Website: lowes
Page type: billing-address
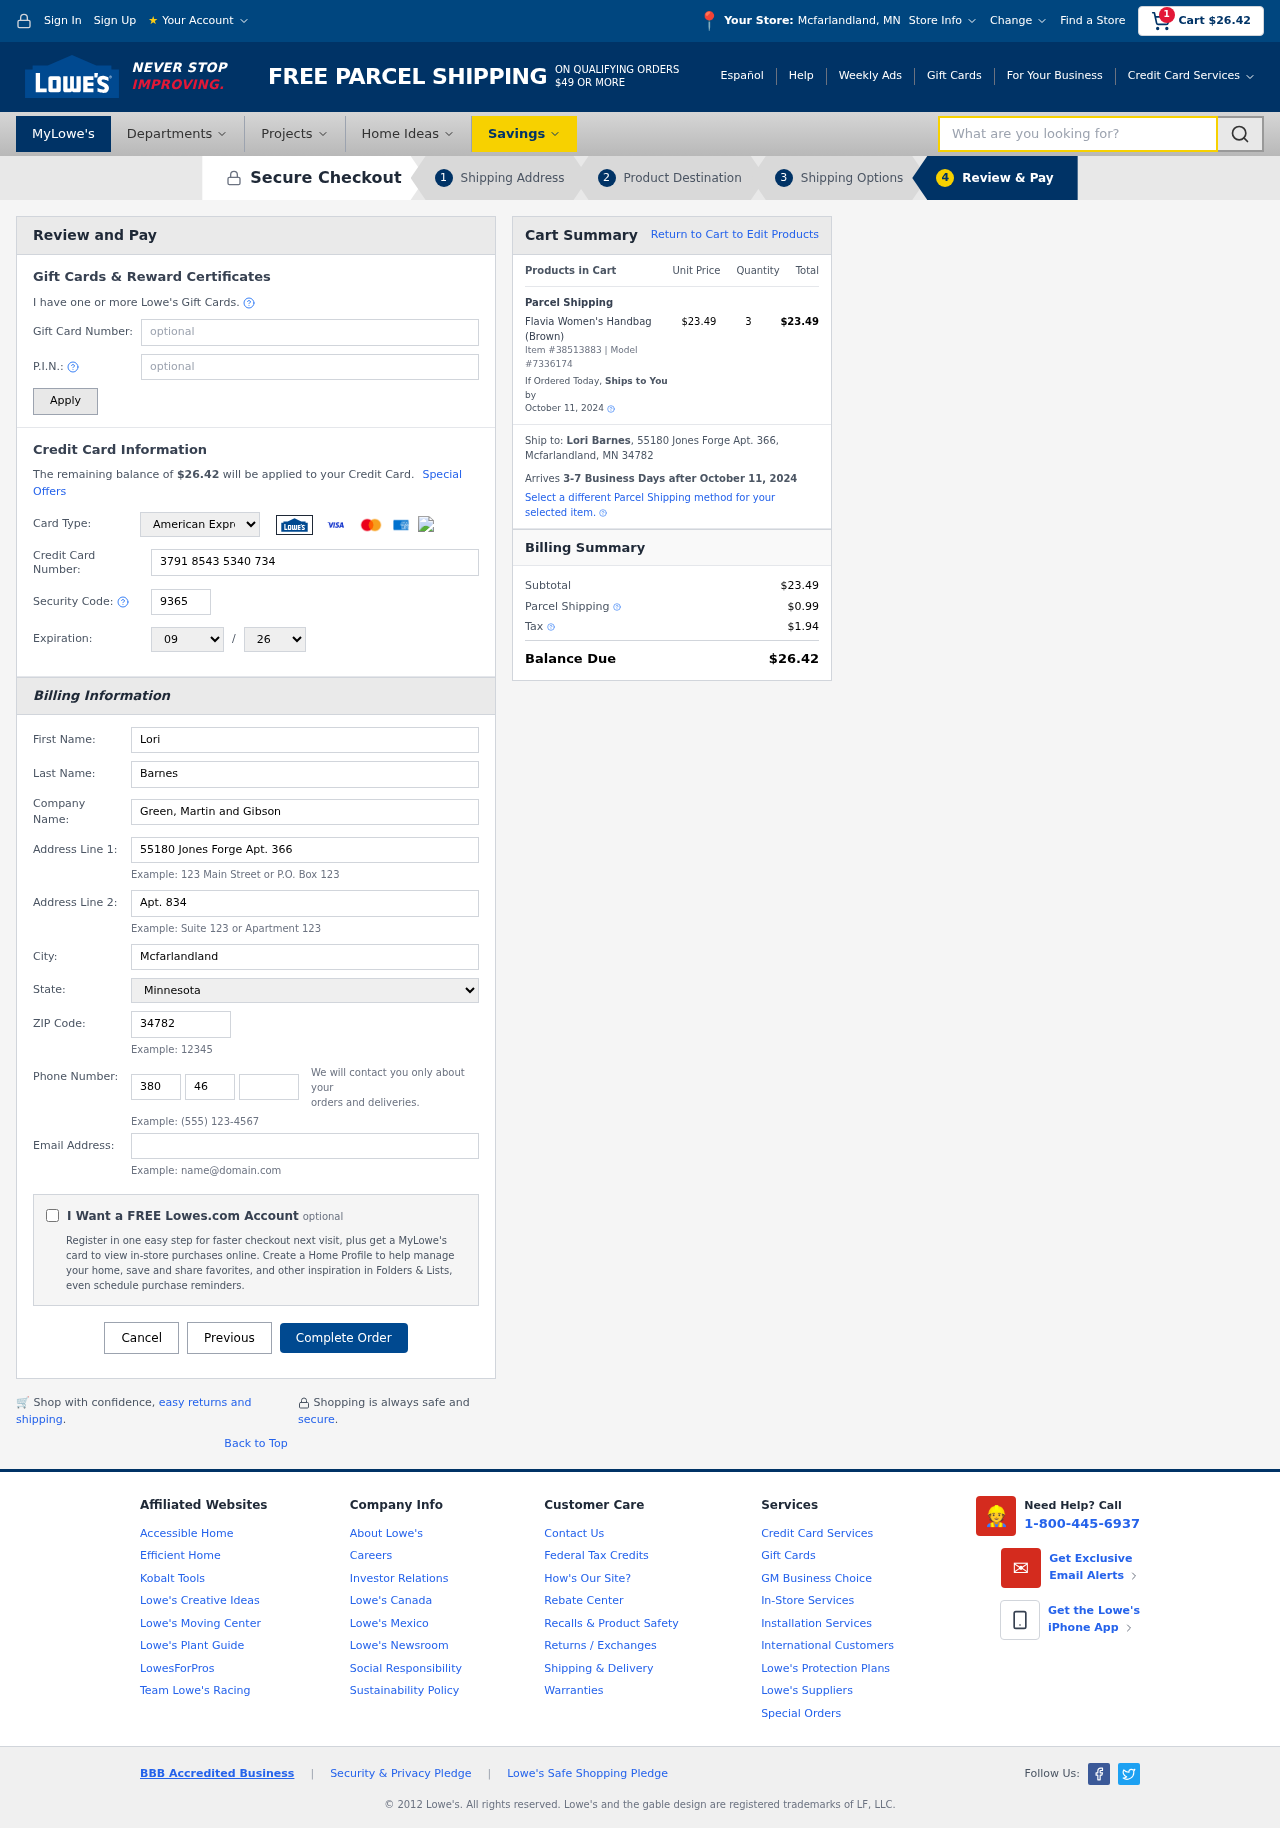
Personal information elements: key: PII_CARD_CVV
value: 9365
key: PII_CARD_EXPIRY_MONTH
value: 09
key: PII_CARD_EXPIRY_YEAR
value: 26
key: PII_CARD_NUMBER
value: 3791 8543 5340 734
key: PII_CARD_TYPE
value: American Express
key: PII_CITY
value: Mcfarlandland
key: PII_CITY_STATE
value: Mcfarlandland, MN
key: PII_COMPANY
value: Green, Martin and Gibson
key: PII_EMAIL
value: loribarnes@yahoo.com
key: PII_FIRSTNAME
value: Lori
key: PII_FULLNAME
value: Lori Barnes
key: PII_LASTNAME
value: Barnes
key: PII_PHONE_AREA
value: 380
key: PII_PHONE_PREFIX
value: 460
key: PII_PHONE_SUFFIX
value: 0813
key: PII_POSTCODE
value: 34782
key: PII_STATE
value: Minnesota
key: PII_STREET
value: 55180 Jones Forge Apt. 366
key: PII_STREET2
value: Apt. 834
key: PII_CITY_STATE_ZIP
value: Mcfarlandland, MN 34782
Product elements: key: PRODUCT1_NAME
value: Flavia Women's Handbag (Brown)
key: PRODUCT1_PRICE
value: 23.49
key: PRODUCT1_QUANTITY
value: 3
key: PRODUCT_ITEM_NUMBER
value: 38513883
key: PRODUCT_MODEL_NUMBER
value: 7336174
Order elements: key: ORDER_SUBTOTAL
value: $26.42
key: ORDER_TOTAL
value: $26.42
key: ORDER_SHIPPING_DATE
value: October 11, 2024
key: ORDER_SUBTOTAL
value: $23.49
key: ORDER_DELIVERY_DATE
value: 3-7 Business Days after October 11, 2024
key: ORDER_SHIPPING_DATE2
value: October 11, 2024
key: ORDER_SUBTOTAL2
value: $23.49
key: ORDER_SHIPPING_COST
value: $0.99
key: ORDER_TAX
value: $1.94
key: ORDER_TOTAL2
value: $26.42
Search elements: key: HEADER_SEARCH
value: What are you looking for?